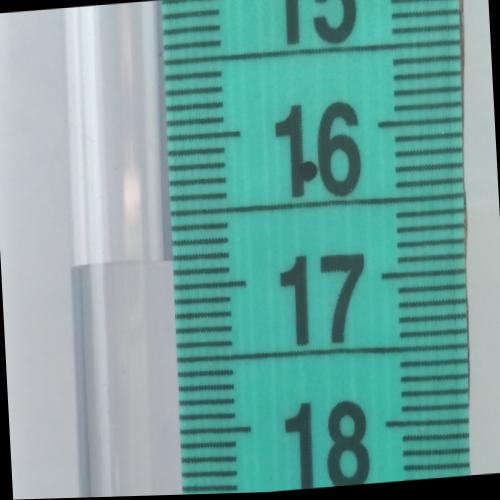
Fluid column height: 16.8 cm